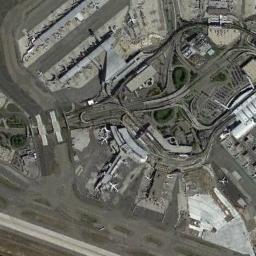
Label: airport